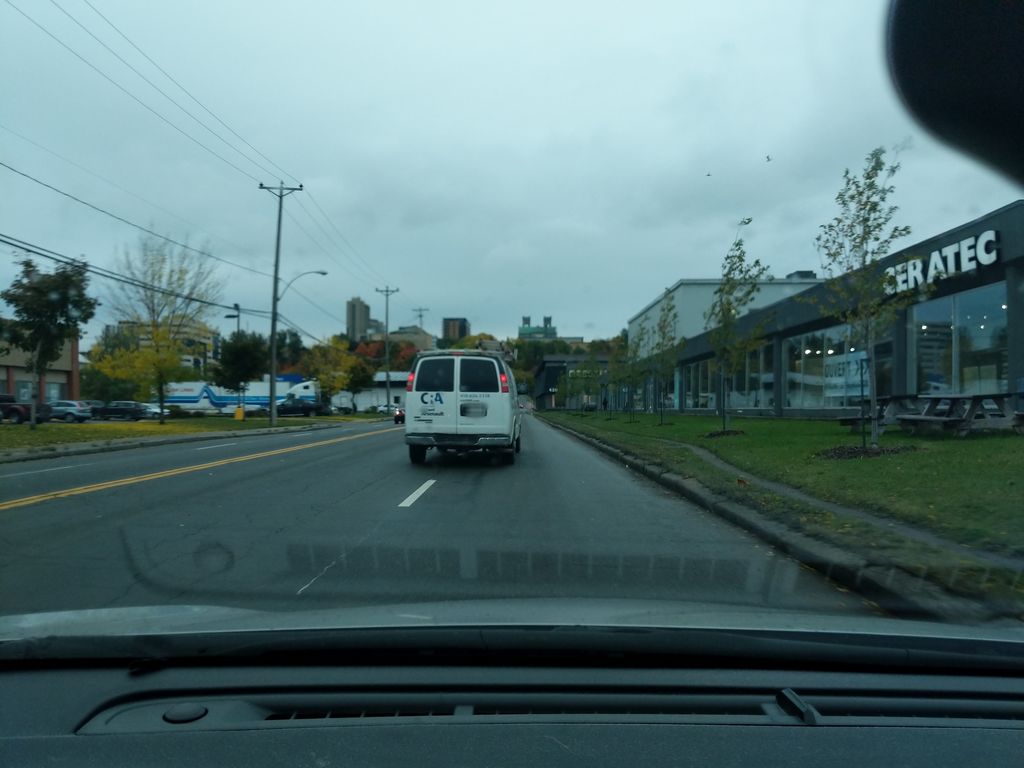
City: quebec_city